Question: I'm making a divider over a background image that features a line with a pointer in the middle signifying to look below it. It's all just one line so the divider is not solid. When I made my divider the border of the parent goes through the triangle because the background is transparent.
Just take a look at what I'm trying to explain:

I would like the triangle to hide that line in the middle. This is how I create the divider:
'''
<div class="splash">
<div class="splash-divider">
</div>
</div>
'''
---
'''
.splash {
background: url("https://unsplash.imgix.net/photo-1416339442236-8ceb164046f8?q=75&fm=jpg&s=8eb83df8a744544977722717b1ea4d09");
height: 200px;
}
.splash-divider {
position: relative;
margin: 20px auto 0 auto;
width: 50%;
height: 30px;
border-bottom: 1px solid #ffffff;
box-shadow: 0px 2px 0px rgba(0, 0, 0, 0.15);
}
.splash-divider:after {
content: "";
position: absolute;
top: 15px;
left: 50%;
width: 30px;
height: 30px;
border-left: 1px solid #ffffff;
border-bottom: 1px solid #ffffff;
box-shadow: -2px 2px 0 rgba(0, 0, 0, 0.15);
transform: rotate(-45deg) translate(-50%, -50%);
-webkit-transform: rotate(-45deg) translate(-50%, -50%);
-ms-transform: rotate(-45deg) translate(-50%, -50%);
-moz-transform: rotate(-45deg) translate(-50%, -50%);
-o-transform: rotate(-45deg) translate(-50%, -50%);
}
'''
As you can see, the parent contains a background image. This would be super simple if it was just a color.
Here's the <URL>.
## Edit
Resolved! Here's the working fiddle: <URL>
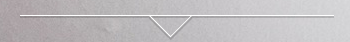
Answer: It is possible, see live demo: <URL>
'''
.splash {
background: url("https://unsplash.imgix.net/photo-1416339442236-8ceb164046f8?q=75&fm=jpg&s=8eb83df8a744544977722717b1ea4d09");
height: 200px;
}
.splash-divider {
position: relative;
margin: 20px auto 0 auto;
width: 50%;
height: 30px;
border-bottom: 1px solid transparent;
}
.splash-divider:after {
content: "";
position: absolute;
top: 15px;
left: 50%;
width: 30px;
height: 30px;
border-left: 1px solid #ffffff;
border-bottom: 1px solid #ffffff;
box-shadow: -2px 2px 0 rgba(0, 0, 0, 0.15);
transform: rotate(-45deg) translate(-50%, -50%);
}
.splash-divider span:before,
.splash-divider span:after {
position: absolute;
top: 0;
display: inline-block;
content: "";
width: 50%;
height: 30px;
border-bottom: 1px solid #fff;
box-shadow: 0px 2px 0px rgba(0, 0, 0, 0.15);
}
.splash-divider span:before {
left: -28px;
}
.splash-divider span:after {
right: -16px;
}
'''
'''
<div class="splash">
<div class="splash-divider"><span></span></div>
</div>
'''
The idea is to divide the single line to 2 parts (left + right). In order to do that, add a '<span>' into the '<div>', so '<div class="splash-divider"><span></span></div>' we can then play more with it.